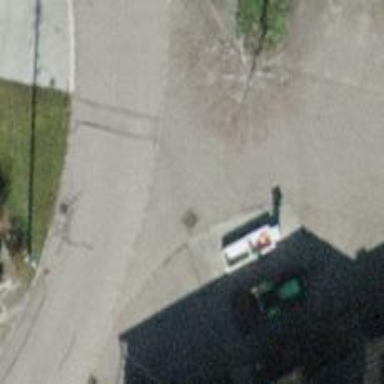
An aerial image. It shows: Drinking water fountain.